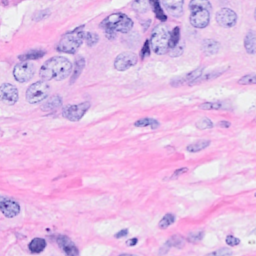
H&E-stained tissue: Breast